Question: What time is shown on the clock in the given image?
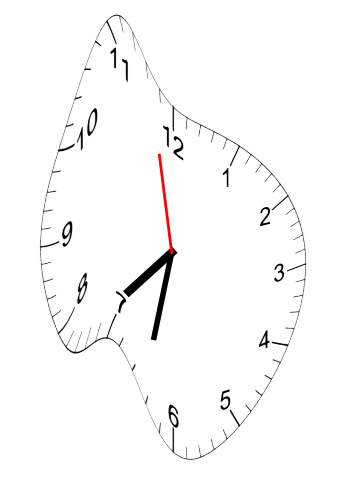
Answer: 07:31:58